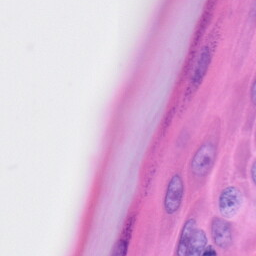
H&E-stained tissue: Skin